Question: Im trying to write a little script to slide all of a pages content over to reveal a hidden menu like this image from the facebook mobile site below.

Ive tried to recreate this using the jquery ui slide function but cant quite get it to work, ive been using
'''
$('.click').click(function() {
$('.slider').toggle("slide", {
direction: "right",
distance: 100
}, 500);
});
'''
which is half way there, but i cant quite work out how to take it further, im not trying to slide all the content over, just 90% as the image above so you can still see a peice of the main content, any ideas ? ive made a jsfiddle here <URL>
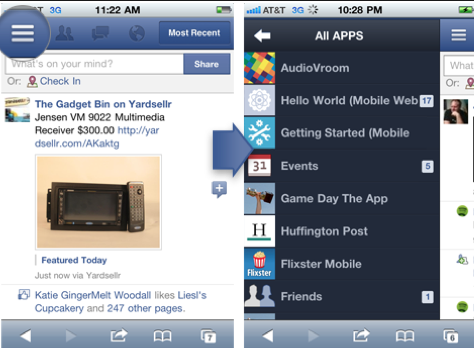
Answer: Here you go: <URL>
It involved hiding the slider initially, then allowing the toggle to show/hide it as it is sliding by 180px.
Below is the modified CSS for the .slider.
'''
.slider {background:blue; width: 180px; height: 200px; display: none;}
'''